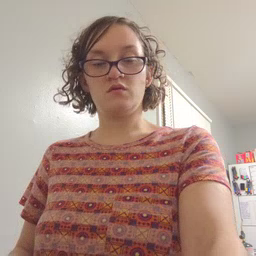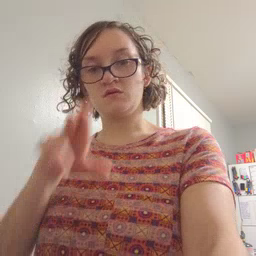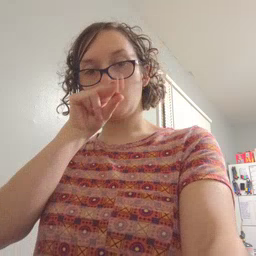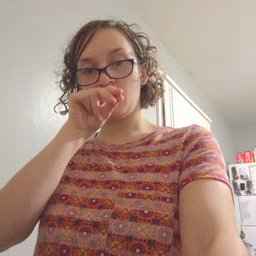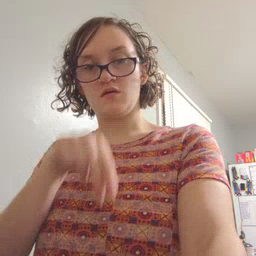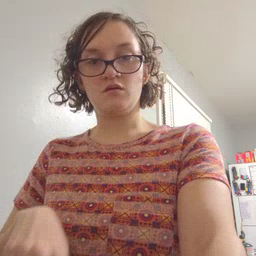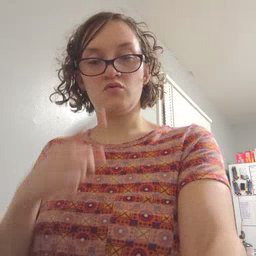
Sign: duck